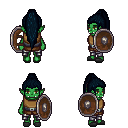
a pixel art fantasy rpg character, female body template, orc, green skin, leather chest armor, metal pants, raven extra-long topknot hairstyle, gray slippers, shield, four views (front, back, left, right), 2x2 character sprite sheet, small pixel art, hard edges, no anti-aliasing